Question: In my database i have a table wich looks like this:

Now, in my php code i make a SUM like this:
'''
function number_of_axless() {
$sql = "SELECT (sum(distance))/(25000)*(100) as totaldistance1 FROM axle WHERE train_id = :train_id";
$sth = $this->pdo->prepare($sql);
$sth->bindParam(':train_id', $_GET['train_id'], PDO::PARAM_STR);
$sth->execute();
return $sth->fetchAll();
}
'''
And:
'''
<?php
$number_of_axles = $database->number_of_axless();
foreach($number_of_axles as $number_ofaxles){
echo $number_ofaxles['totaldistance1'];
}
?>
'''
Now i get the result: 40. (40%)
but what i want is that is shows me 4 results. with 4 different numbers.
So:
> axle 1 = 0 so it should be 0%
axle 2 = 2500 so it should be 10%
axle 3 = 5000 so it should be 30%
axle 4 = 2500 so it should be 40%
How do i do this?
Right now all the axles are 40%.
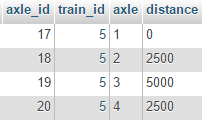
Answer: I would do the sum in php cycle, not in sql (the ORDER BY clause is also important here):
'''
$sql = "SELECT distance FROM axle WHERE train_id = :train_id ORDER BY axle ASC";
...
$total_distance = 0;
foreach($number_of_axles as $number_ofaxles){
$total_distance += $number_ofaxles['distance'];
echo $total_distance/25000*100;
}
'''